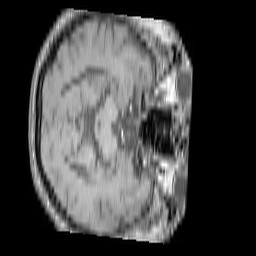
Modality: T1w
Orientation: axial
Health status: ill
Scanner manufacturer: philips
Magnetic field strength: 3 T
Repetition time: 0.3787 s
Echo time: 0.002908 s